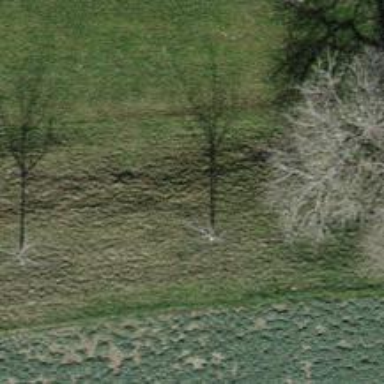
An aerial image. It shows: Deciduous broadleaved tree.